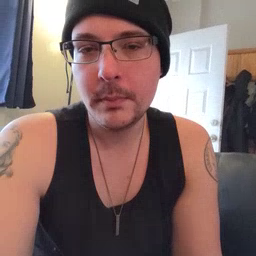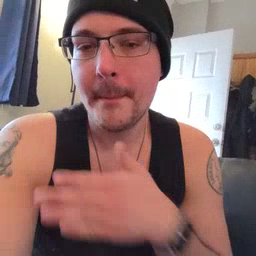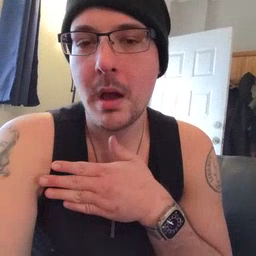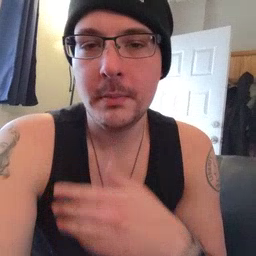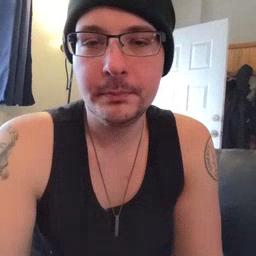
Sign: minemy